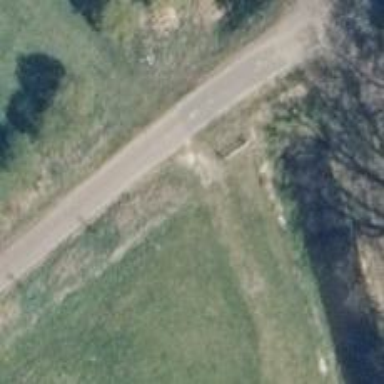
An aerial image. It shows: Grass track road with grade 5 tracktype.